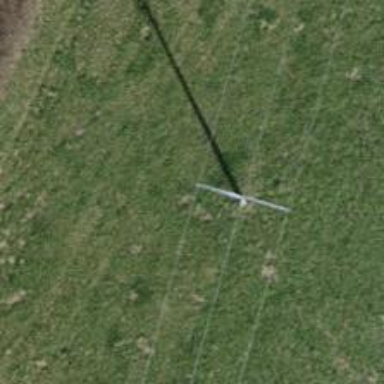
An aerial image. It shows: Concrete power pole.